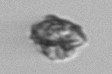
Label: detritus_transparent